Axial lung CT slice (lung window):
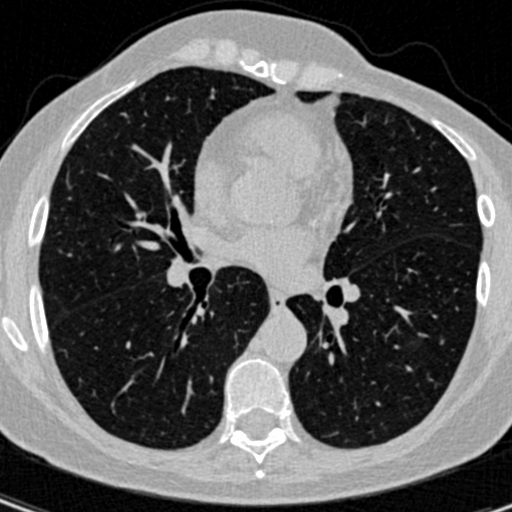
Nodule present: yes
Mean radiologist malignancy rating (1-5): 2